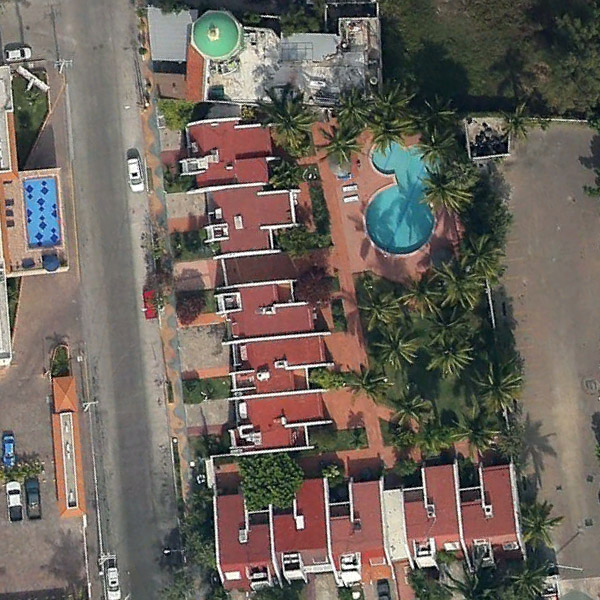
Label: Resort